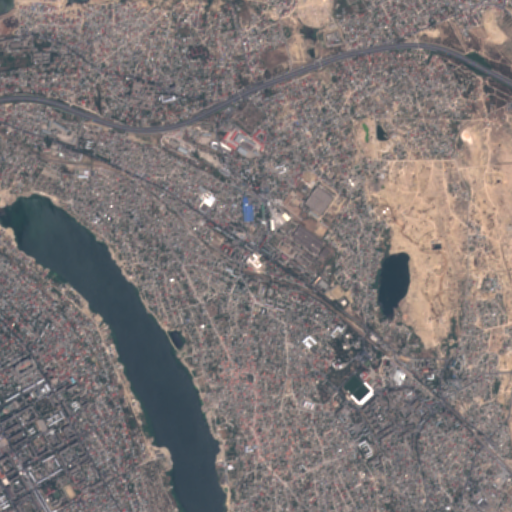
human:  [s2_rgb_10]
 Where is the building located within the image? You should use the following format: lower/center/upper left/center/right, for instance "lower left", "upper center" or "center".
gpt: There is no building in the image.